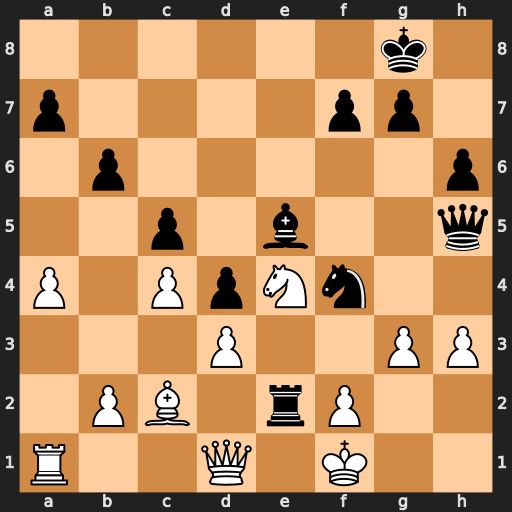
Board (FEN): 6k1/p4pp1/1p5p/2p1b2q/P1PpNn2/3P2PP/1PB1rP2/R2Q1K2
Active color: w
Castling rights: -
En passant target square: -
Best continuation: gxf4 Qxh3+ Kxe2